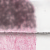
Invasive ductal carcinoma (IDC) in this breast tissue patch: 0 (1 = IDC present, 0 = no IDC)